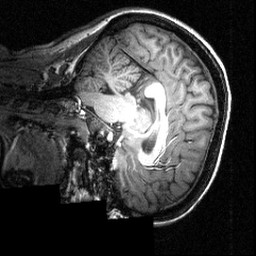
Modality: T1w
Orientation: sagittal
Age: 26
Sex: female
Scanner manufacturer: siemens
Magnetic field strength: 3.951 T
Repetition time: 1.5 s
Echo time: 0.00335 s